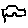
Label: car